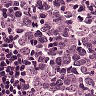
Metastatic tissue present: no